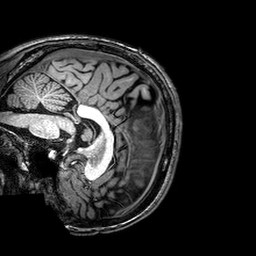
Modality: T1w
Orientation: sagittal
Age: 22
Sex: female